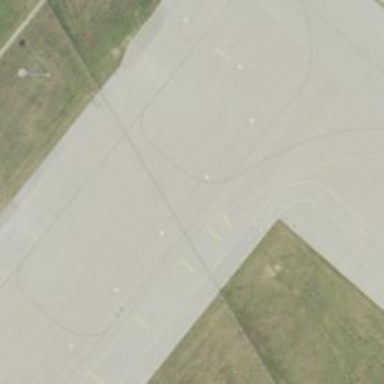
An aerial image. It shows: Image of taxiway at airport.